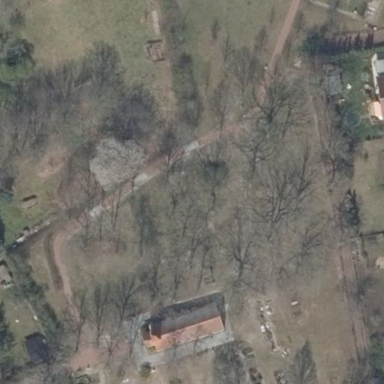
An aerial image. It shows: Cemetery.